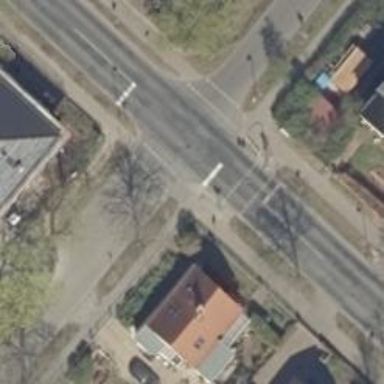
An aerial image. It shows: Road crossing with traffic signals.